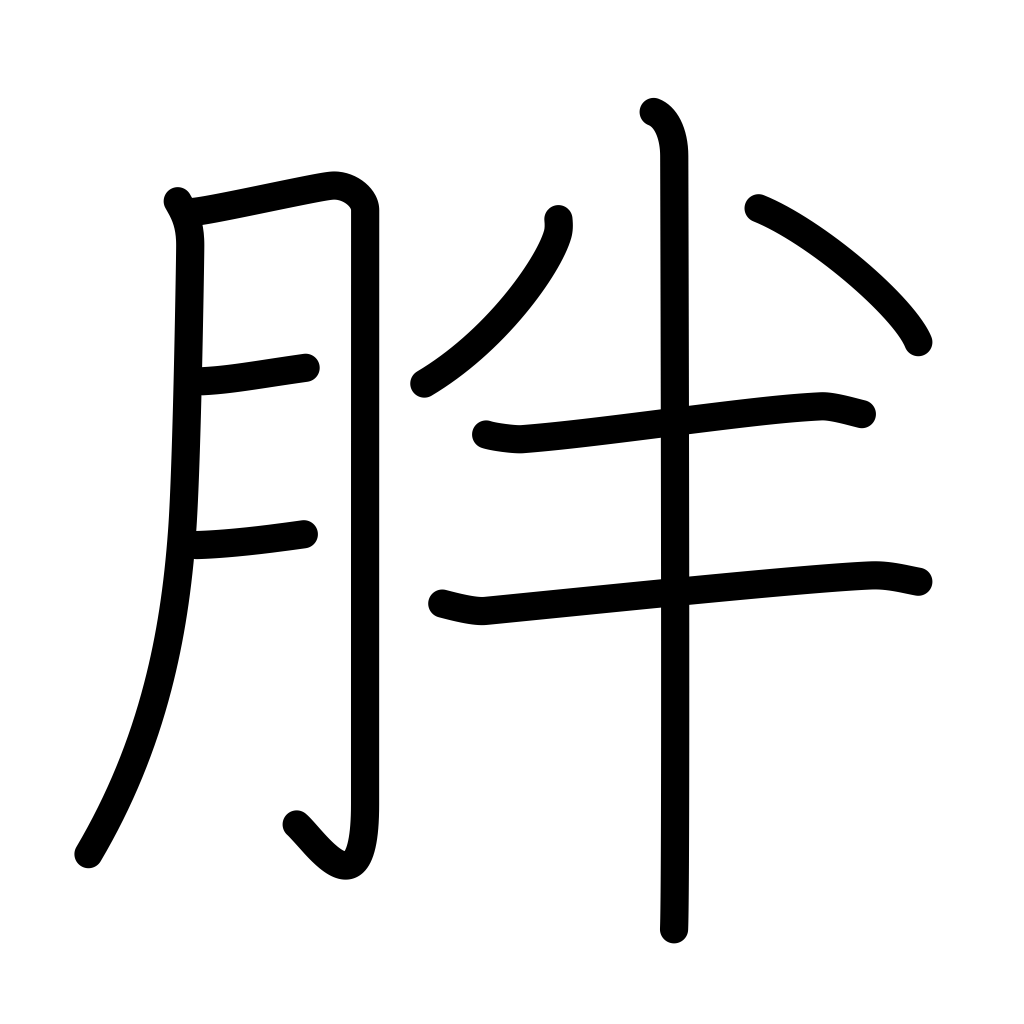
Meaning: half a sacrifice, ribs, abundant, plentiful